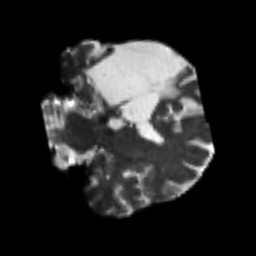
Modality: T2w
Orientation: coronal
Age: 52
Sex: male
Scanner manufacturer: siemens
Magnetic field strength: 3 T
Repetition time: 7.3 s
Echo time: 0.087 s